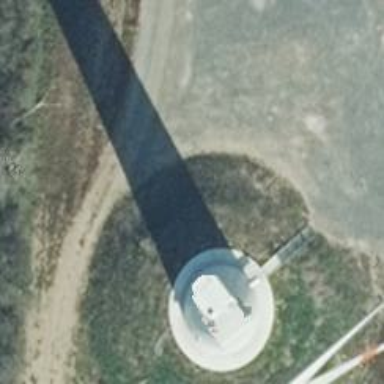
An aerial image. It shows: Wind generator using horizontal axis wind turbines.